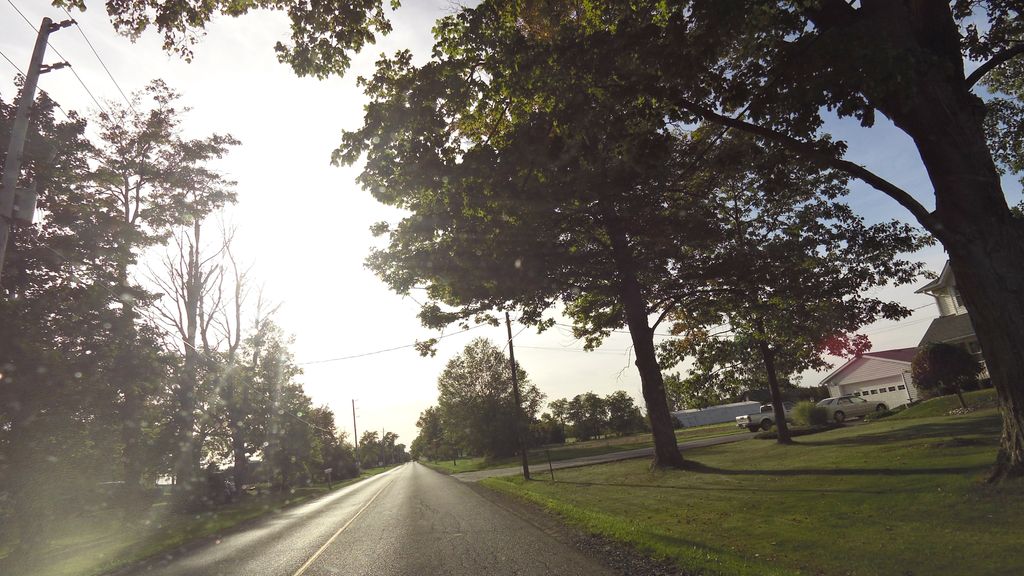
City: hamilton